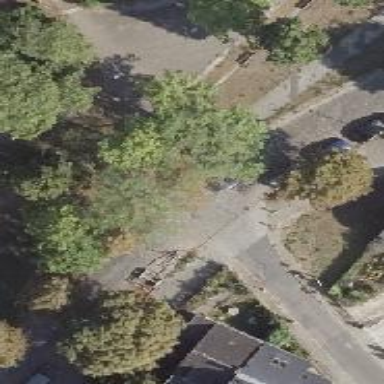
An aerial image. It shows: Residential road with sidewalk on the left.